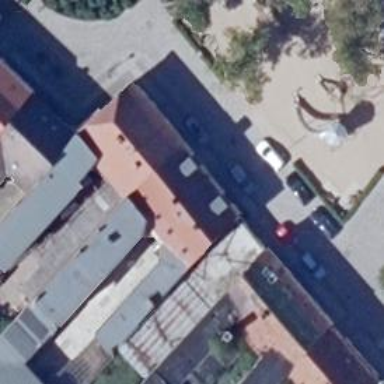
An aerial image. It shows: Shop selling clothes.